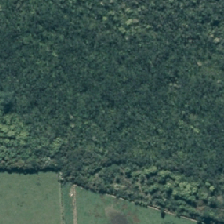
Land cover: herbaceous_freshwater_vege